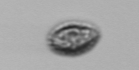
Label: Pseudochattonella_farcimen